Question: I am programing using C and WIN32API. I want to create a list and then select a line with single click. I have programmed follow <URL>. My program can get click message, but the line did not get focus. I am using WM_NOTIFY to get message, and I define a function to deploy more operation. I dont want to use MFC. What should I do next?
WIN7 VC6.0 C WINAPI
'''
int SearchMember_OnNotify(HWND hwnd, int id, LPNMHDR lParam);
'''
|
'''
HANDLE_MSG(hWnd, WM_NOTIFY, SearchMember_OnNotify);
'''
|
'''
int SearchMember_OnNotify(HWND hwnd, int id, LPNMHDR lParam)
{
switch(id)
{
case IDC_LIST_MEMBER:
{
if(lParam->code == NM_DBLCLK)
{
MessageBox(hwnd,TEXT("CHANGE"),TEXT(""),MB_OK);
char Text[255]={0};
char Temp[255]={0};
char Temp1[255]={0};
int iSlected=0;
int j=0;
iSlected=SendMessage(hList,LVM_GETNEXTITEM,-1,LVNI_FOCUSED);
if(iSlected==-1)
{
MessageBox(hwnd,"No Items in ListView","Error",MB_OK|MB_ICONINFORMATION);
break;
}
memset(&LvItem,0,sizeof(LvItem));
LvItem.mask=LVIF_TEXT;
LvItem.iSubItem=5;
LvItem.pszText=Text;
LvItem.cchTextMax=256;
LvItem.iItem=iSlected;
SendMessage(hList,LVM_GETITEMTEXT, iSlected, (LPARAM)&LvItem);
sprintf(Temp1,Text);
for(j=1;j<=5;j++)
{
LvItem.iSubItem=j;
SendMessage(hList,LVM_GETITEMTEXT, iSlected, (LPARAM)&LvItem);
sprintf(Temp," %s",Text);
lstrcat(Temp1,Temp);
}
MessageBox(hwnd,Temp1,"test",MB_OK);
}
if(lParam->code == NM_CLICK)
{
iSelect=SendMessage(hList,LVM_GETNEXTITEM,-1,LVNI_FOCUSED);
if(iSelect==-1)
{
break;
}
index=iSelect;
flag=1;
MessageBox(hwnd,TEXT("CLICK"),TEXT("CLICKONCE"),MB_OK);
}
}
break;
default:
break;
}
return id;
}
'''

The line should get focus after click.
I have used ListView_SetItemState. But it not works.
'''
if(lParam->code == NM_CLICK)
{
// iSelect=SendMessage(hList,LVM_GETNEXTITEM,-1,LVNI_FOCUSED);
iSelect=ListView_GetNextItem(hList,-1,LVNI_FOCUSED);
if(iSelect==-1)
{
break;
}
ListView_SetItemState(hList,iSelect,LVIS_SELECTED ,LVIS_SELECTED);
ListView_SetItemState(hList,iSelect,LVIS_FOCUSED ,LVIS_FOCUSED);
flag=1;
char a[] = "abc";
//wsprintf(a,"%s",itoa(iSelect);
itoa(iSelect, a, 10);
MessageBox(hwnd,TEXT("CLICK"),TEXT(a),MB_OK);
}
'''
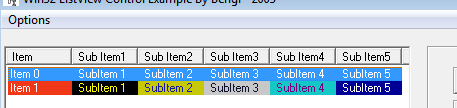
Answer: You can change the state of a list view using <URL>. It will update the state flags for the item.